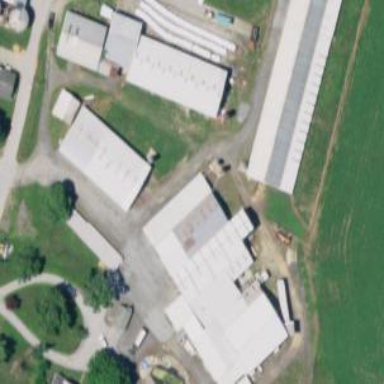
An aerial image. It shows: Industrial building used as slaughterhouse.